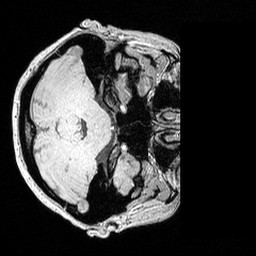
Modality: MP2RAGE
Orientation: axial
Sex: female
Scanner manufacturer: siemens
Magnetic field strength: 3 T
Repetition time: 5 s
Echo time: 0.00292 s